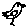
Label: bird